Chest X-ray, PA view. Patient: 55 years old, sex M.
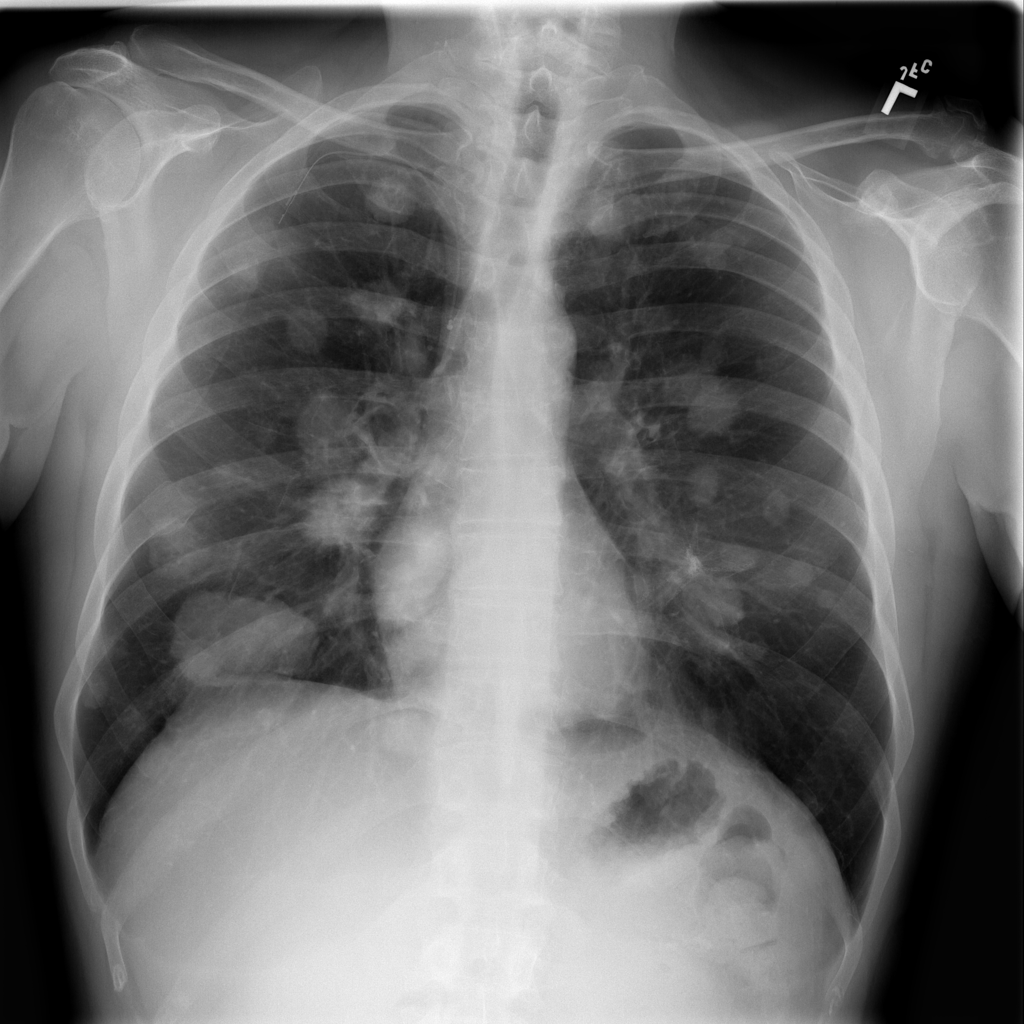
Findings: Mass, Nodule